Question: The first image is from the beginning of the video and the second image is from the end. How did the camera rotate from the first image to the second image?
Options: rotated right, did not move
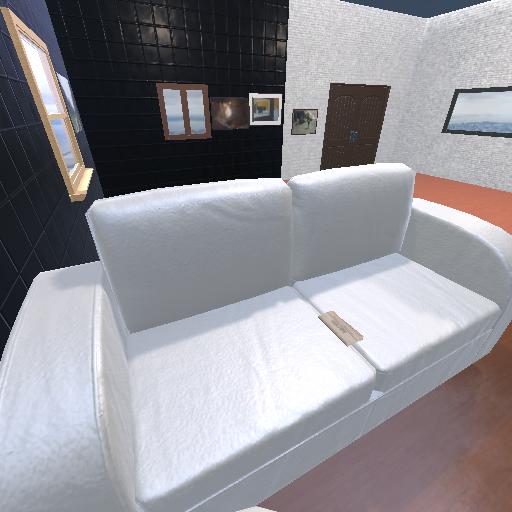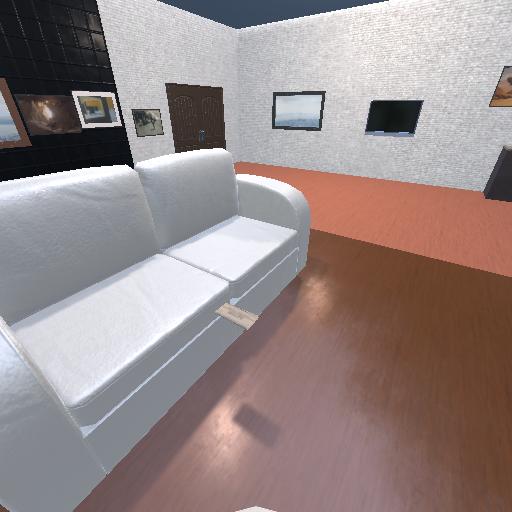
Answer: rotated right